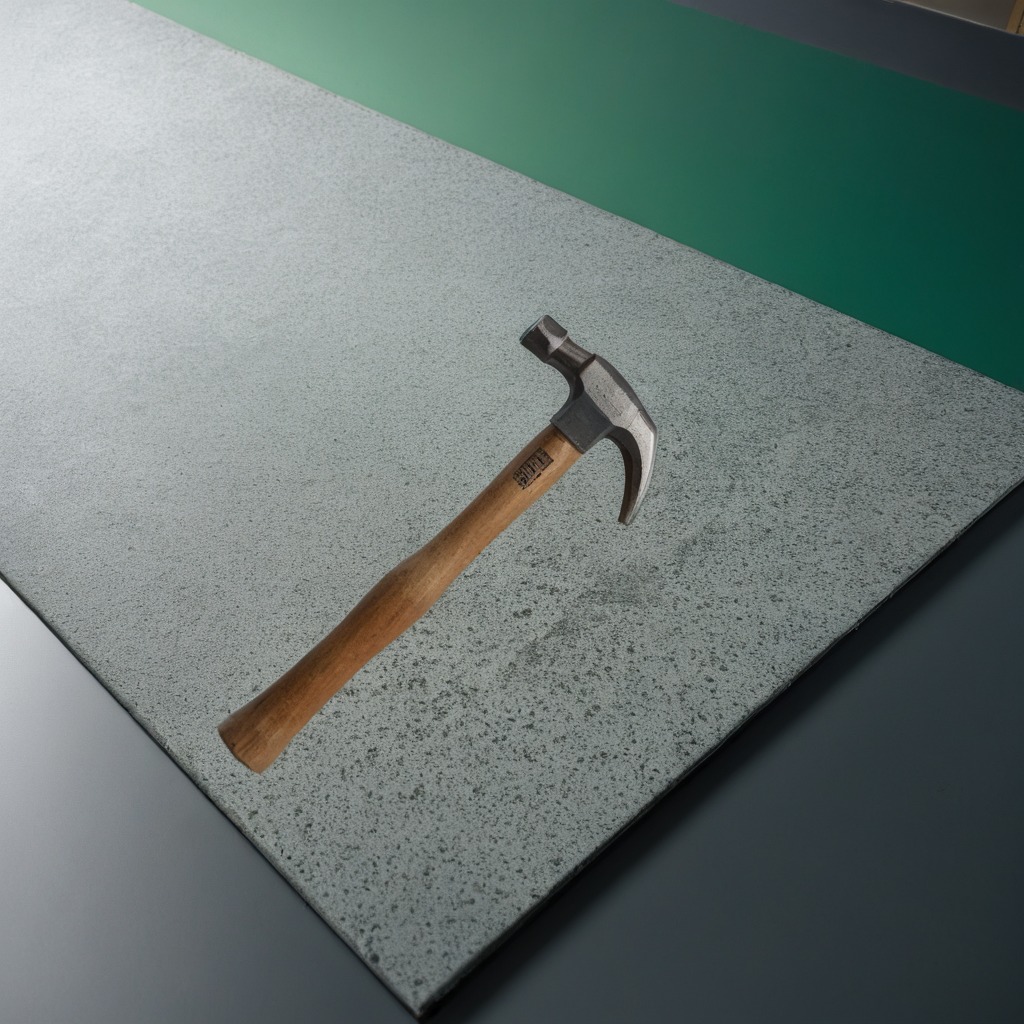
A hammer is lying on the tabletop.